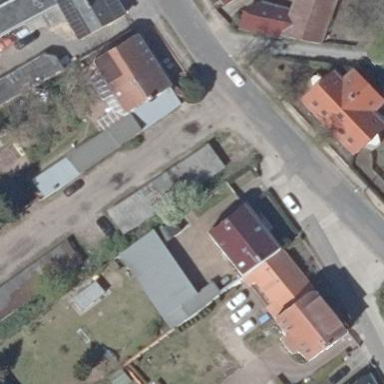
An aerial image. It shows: Garage.